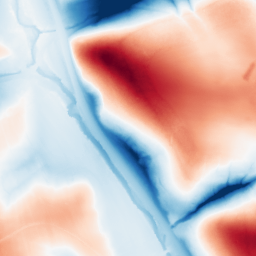
Category: classical
Decomposition family: gaussian_anisotropic
Decomposition parameters: sigma_x: 20
sigma_y: 50
Upsampling method: quartic
Upsampling parameters: scale: 4
Upsampling scale: 4